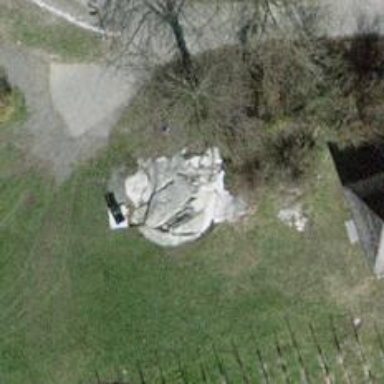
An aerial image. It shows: Picnic site for tourists.